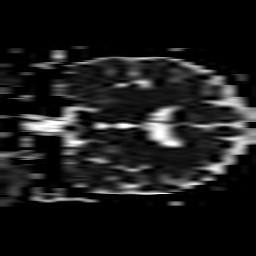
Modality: ADC
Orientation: coronal
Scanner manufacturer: philips
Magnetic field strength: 3 T
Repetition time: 3.799 s
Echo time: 0.06134 s